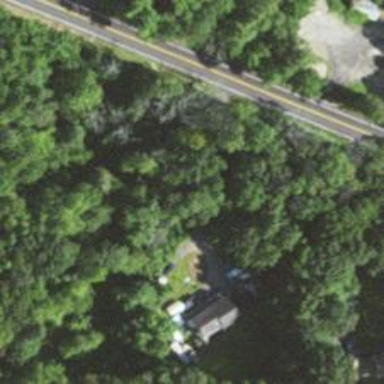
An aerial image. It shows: Driveway leading to service road.